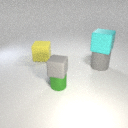
large gray rubber cylinder below large cyan rubber cube